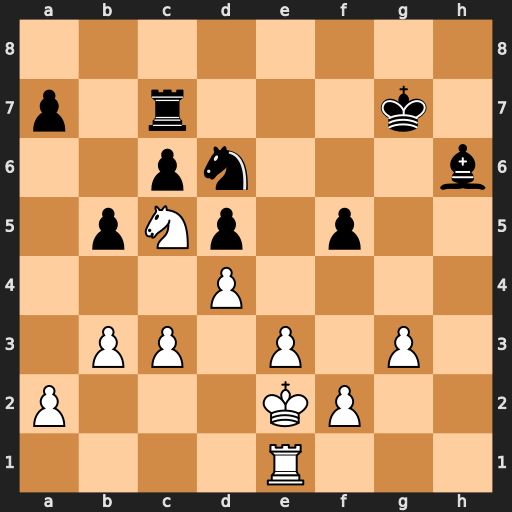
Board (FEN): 8/p1r3k1/2pn3b/1pNp1p2/3P4/1PP1P1P1/P3KP2/4R3
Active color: w
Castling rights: -
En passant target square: -
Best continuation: Ne6+ Kf6 Nxc7